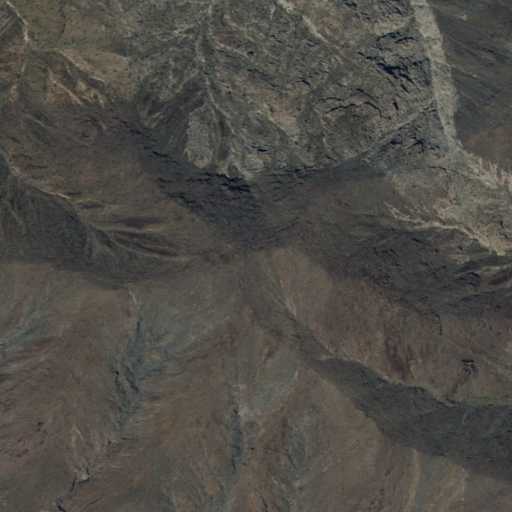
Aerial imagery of mountains in California named Bristol Mountains containing shrub and grassland